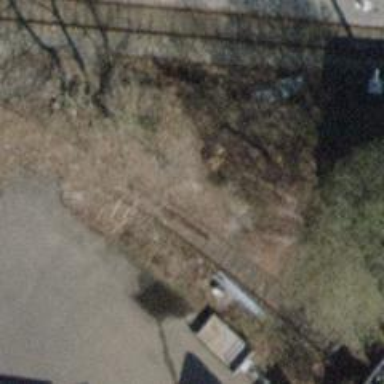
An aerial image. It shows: Single-track railway spur.